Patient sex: F
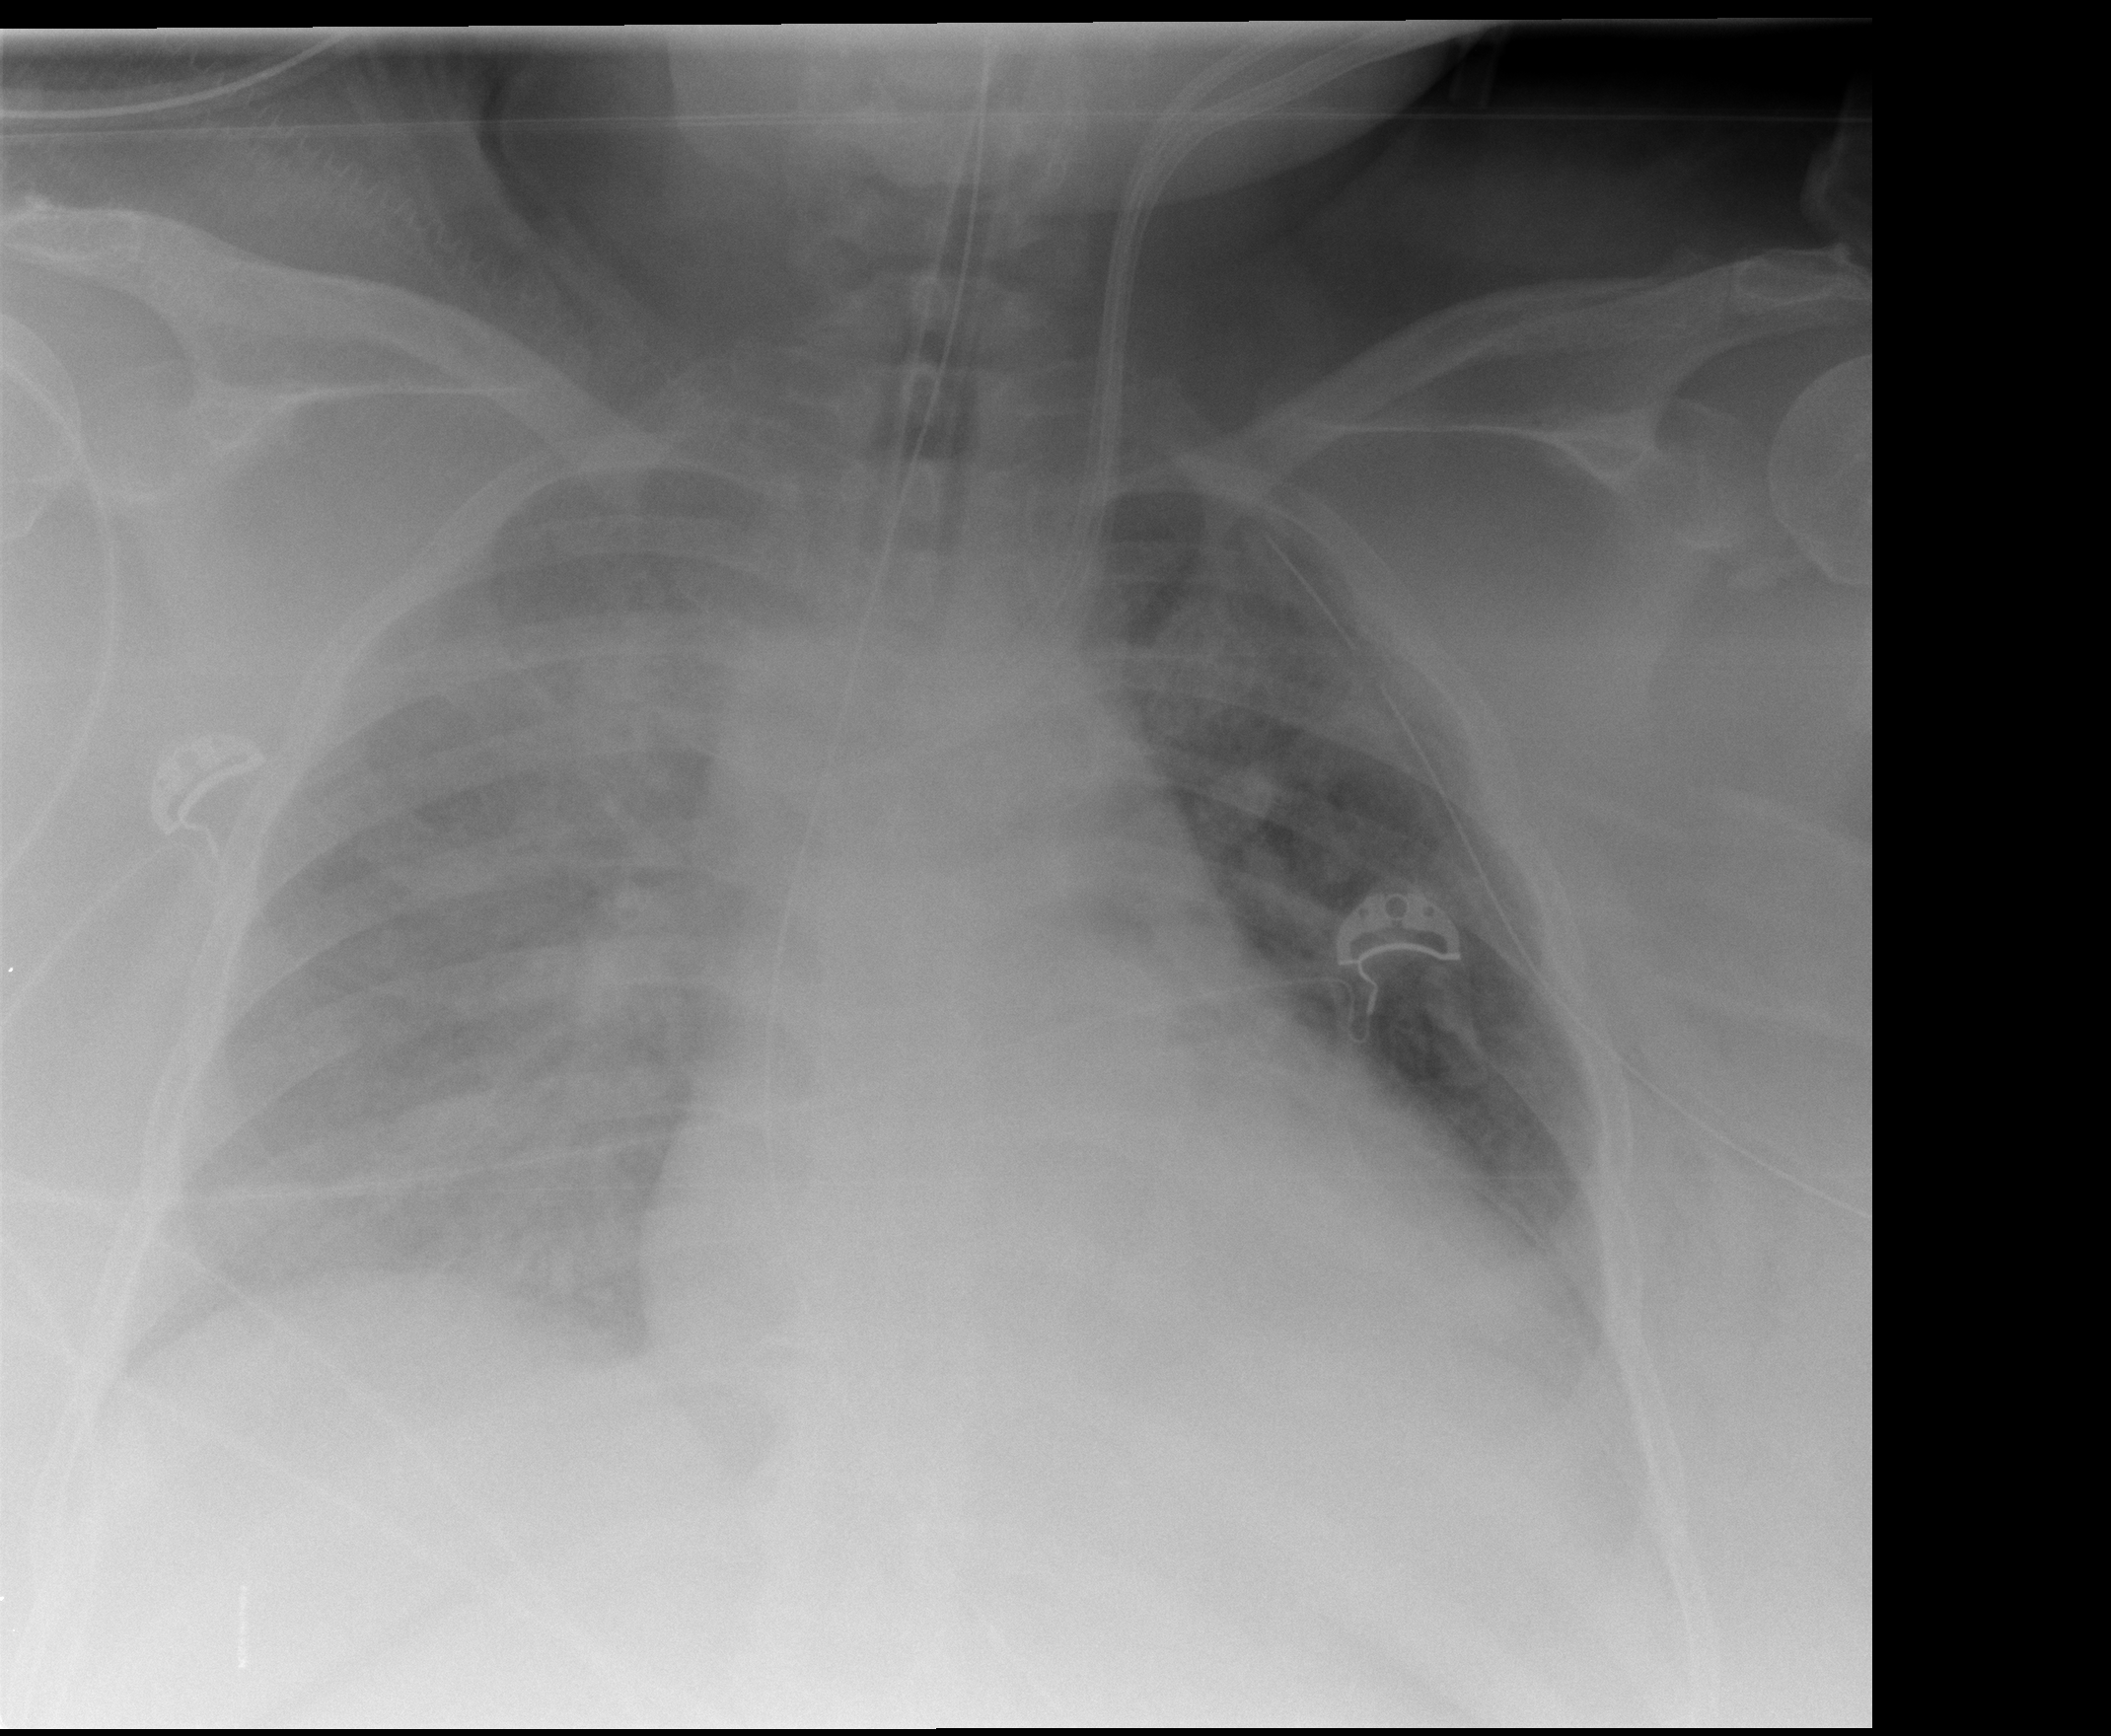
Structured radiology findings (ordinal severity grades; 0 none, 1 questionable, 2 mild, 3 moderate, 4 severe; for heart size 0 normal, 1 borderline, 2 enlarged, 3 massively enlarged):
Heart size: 2
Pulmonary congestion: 2
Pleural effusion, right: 3
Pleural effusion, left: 0
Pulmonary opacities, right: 2
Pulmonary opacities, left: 0
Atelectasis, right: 2
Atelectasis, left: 0